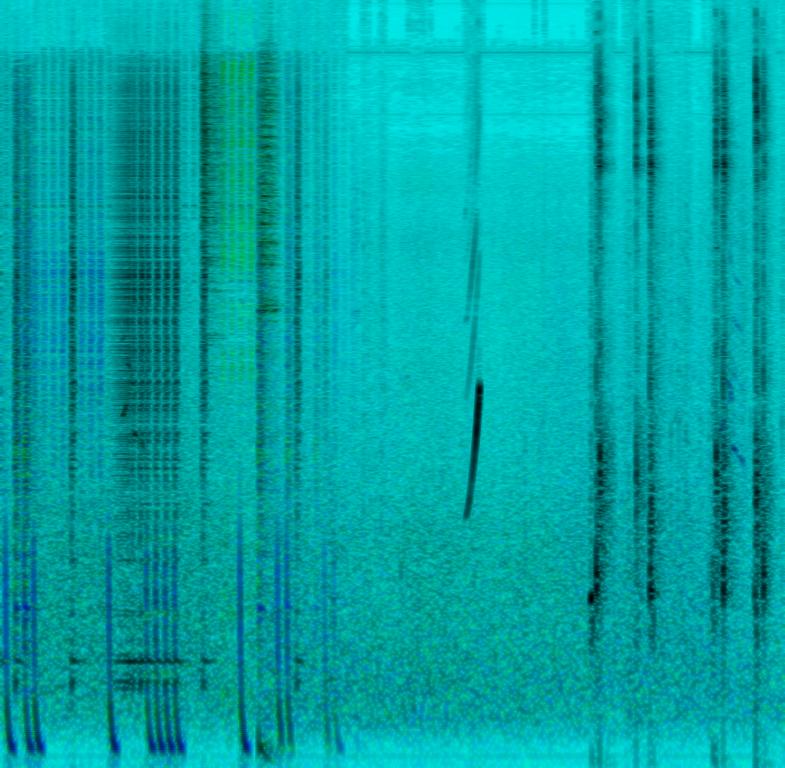
The low quality recording features a sound from a video game that consists of sea sound effects, seagull sound effects, ping pong sound effects and weird, short, pitch bend riser sounds. In the beginning of the loop, there is a short snippet of some music playing in the background. The instrumental consists only of drums - wide kick hits, shimmering cymbals and some manic snare hits. There is a short echoing effect on drums that serves as a transition to the in-game sounds.